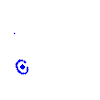
Particle: electron